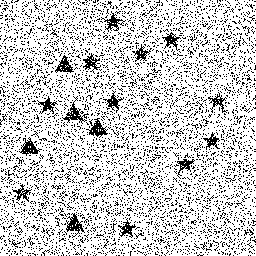
Squares: 0
Triangles: 5
Stars: 11
Total shapes: 16